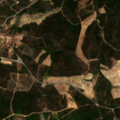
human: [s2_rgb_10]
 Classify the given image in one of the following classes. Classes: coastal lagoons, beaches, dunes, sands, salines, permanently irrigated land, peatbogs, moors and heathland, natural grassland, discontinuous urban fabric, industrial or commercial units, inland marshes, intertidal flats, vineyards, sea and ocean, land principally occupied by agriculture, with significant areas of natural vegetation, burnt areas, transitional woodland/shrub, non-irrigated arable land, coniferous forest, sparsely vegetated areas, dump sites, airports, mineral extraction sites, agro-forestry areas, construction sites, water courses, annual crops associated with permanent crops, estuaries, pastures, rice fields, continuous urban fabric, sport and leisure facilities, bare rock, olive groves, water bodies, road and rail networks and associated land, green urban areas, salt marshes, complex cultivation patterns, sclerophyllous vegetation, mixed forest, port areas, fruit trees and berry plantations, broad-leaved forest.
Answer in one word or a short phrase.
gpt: annual crops associated with permanent crops, land principally occupied by agriculture, with significant areas of natural vegetation, broad-leaved forest, coniferous forest, transitional woodland/shrub